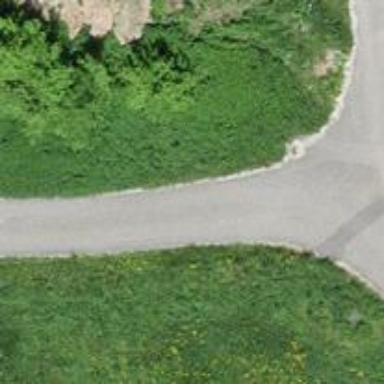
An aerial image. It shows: Unclassified paved road.